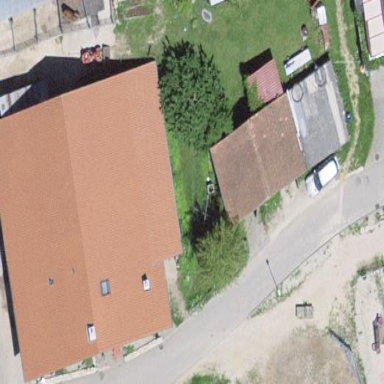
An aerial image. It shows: Farm building.